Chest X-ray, AP view. Patient: 46 years old, sex M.
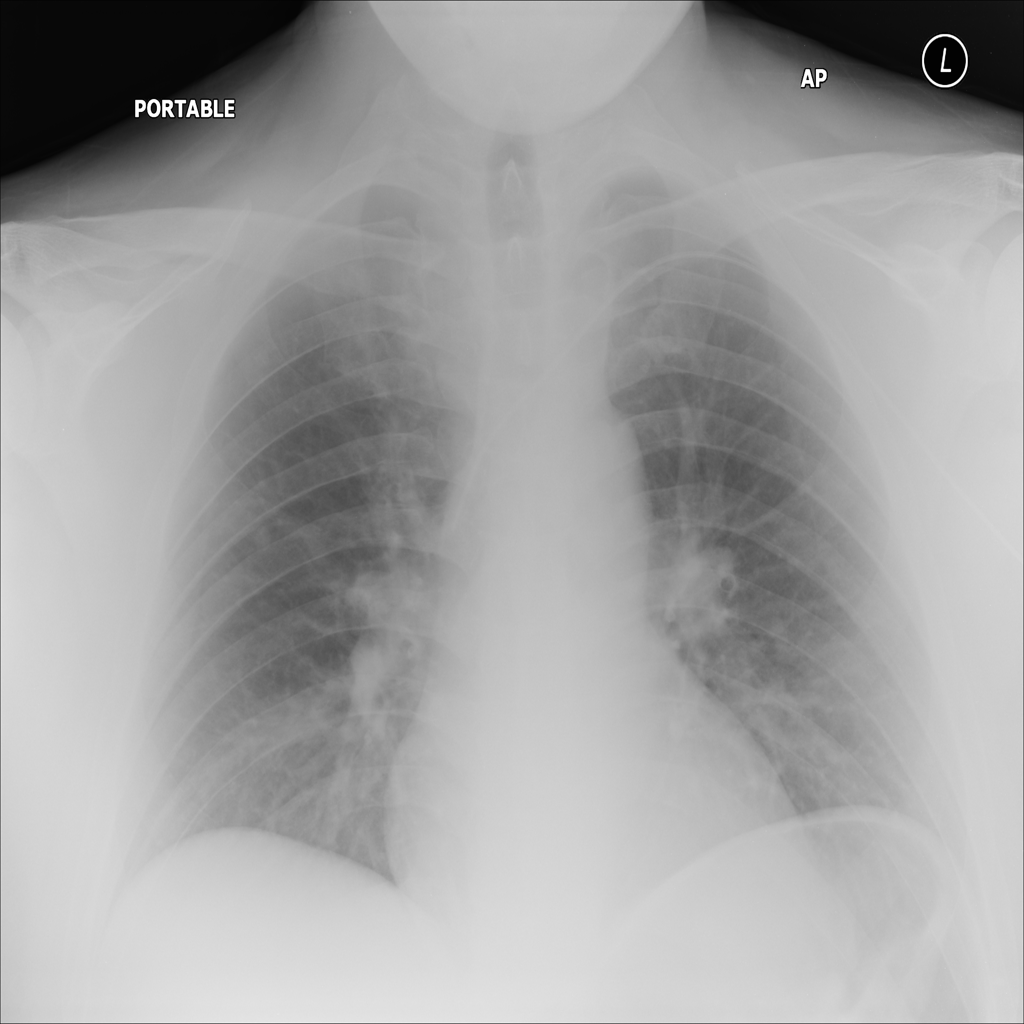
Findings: No Finding